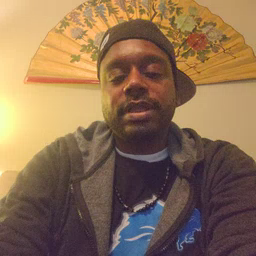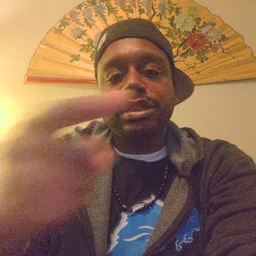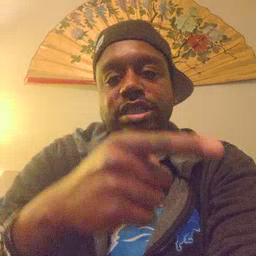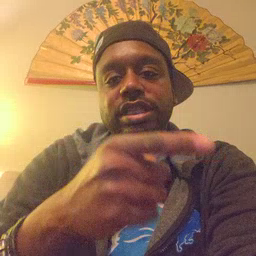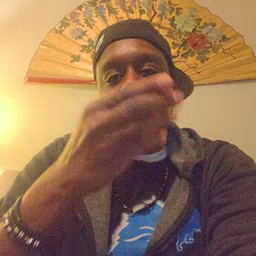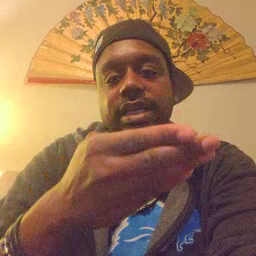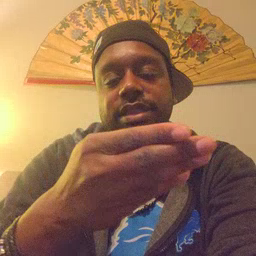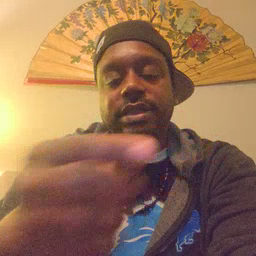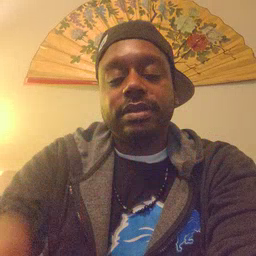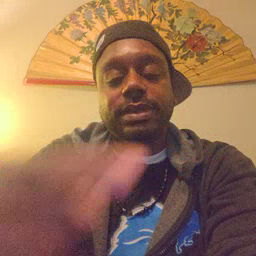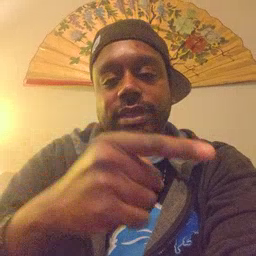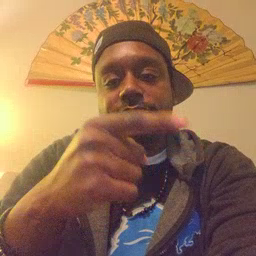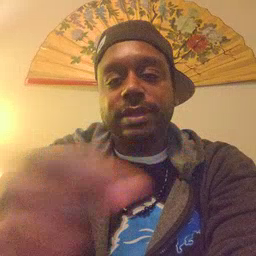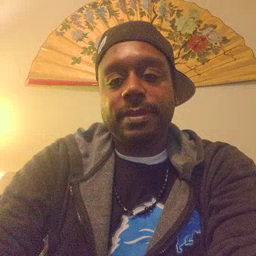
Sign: hesheit